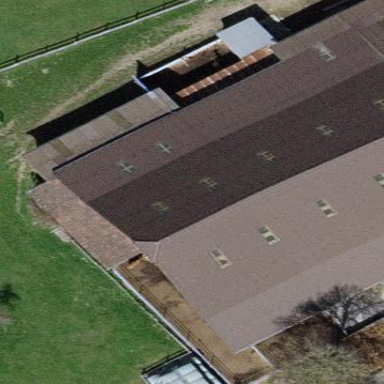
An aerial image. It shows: Stable.